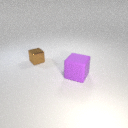
large purple rubber cube in front of small brown metal cube